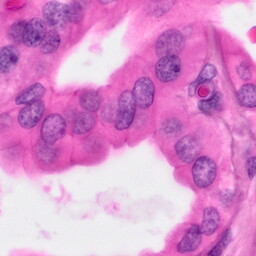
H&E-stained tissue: Pancreatic